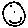
Label: smiley face